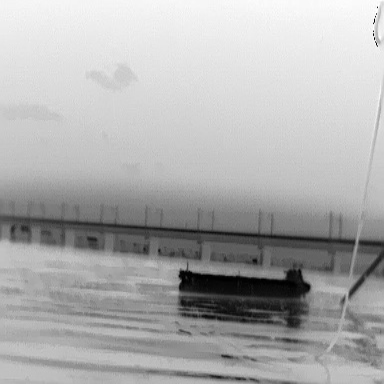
There is a liner in the infrared image.